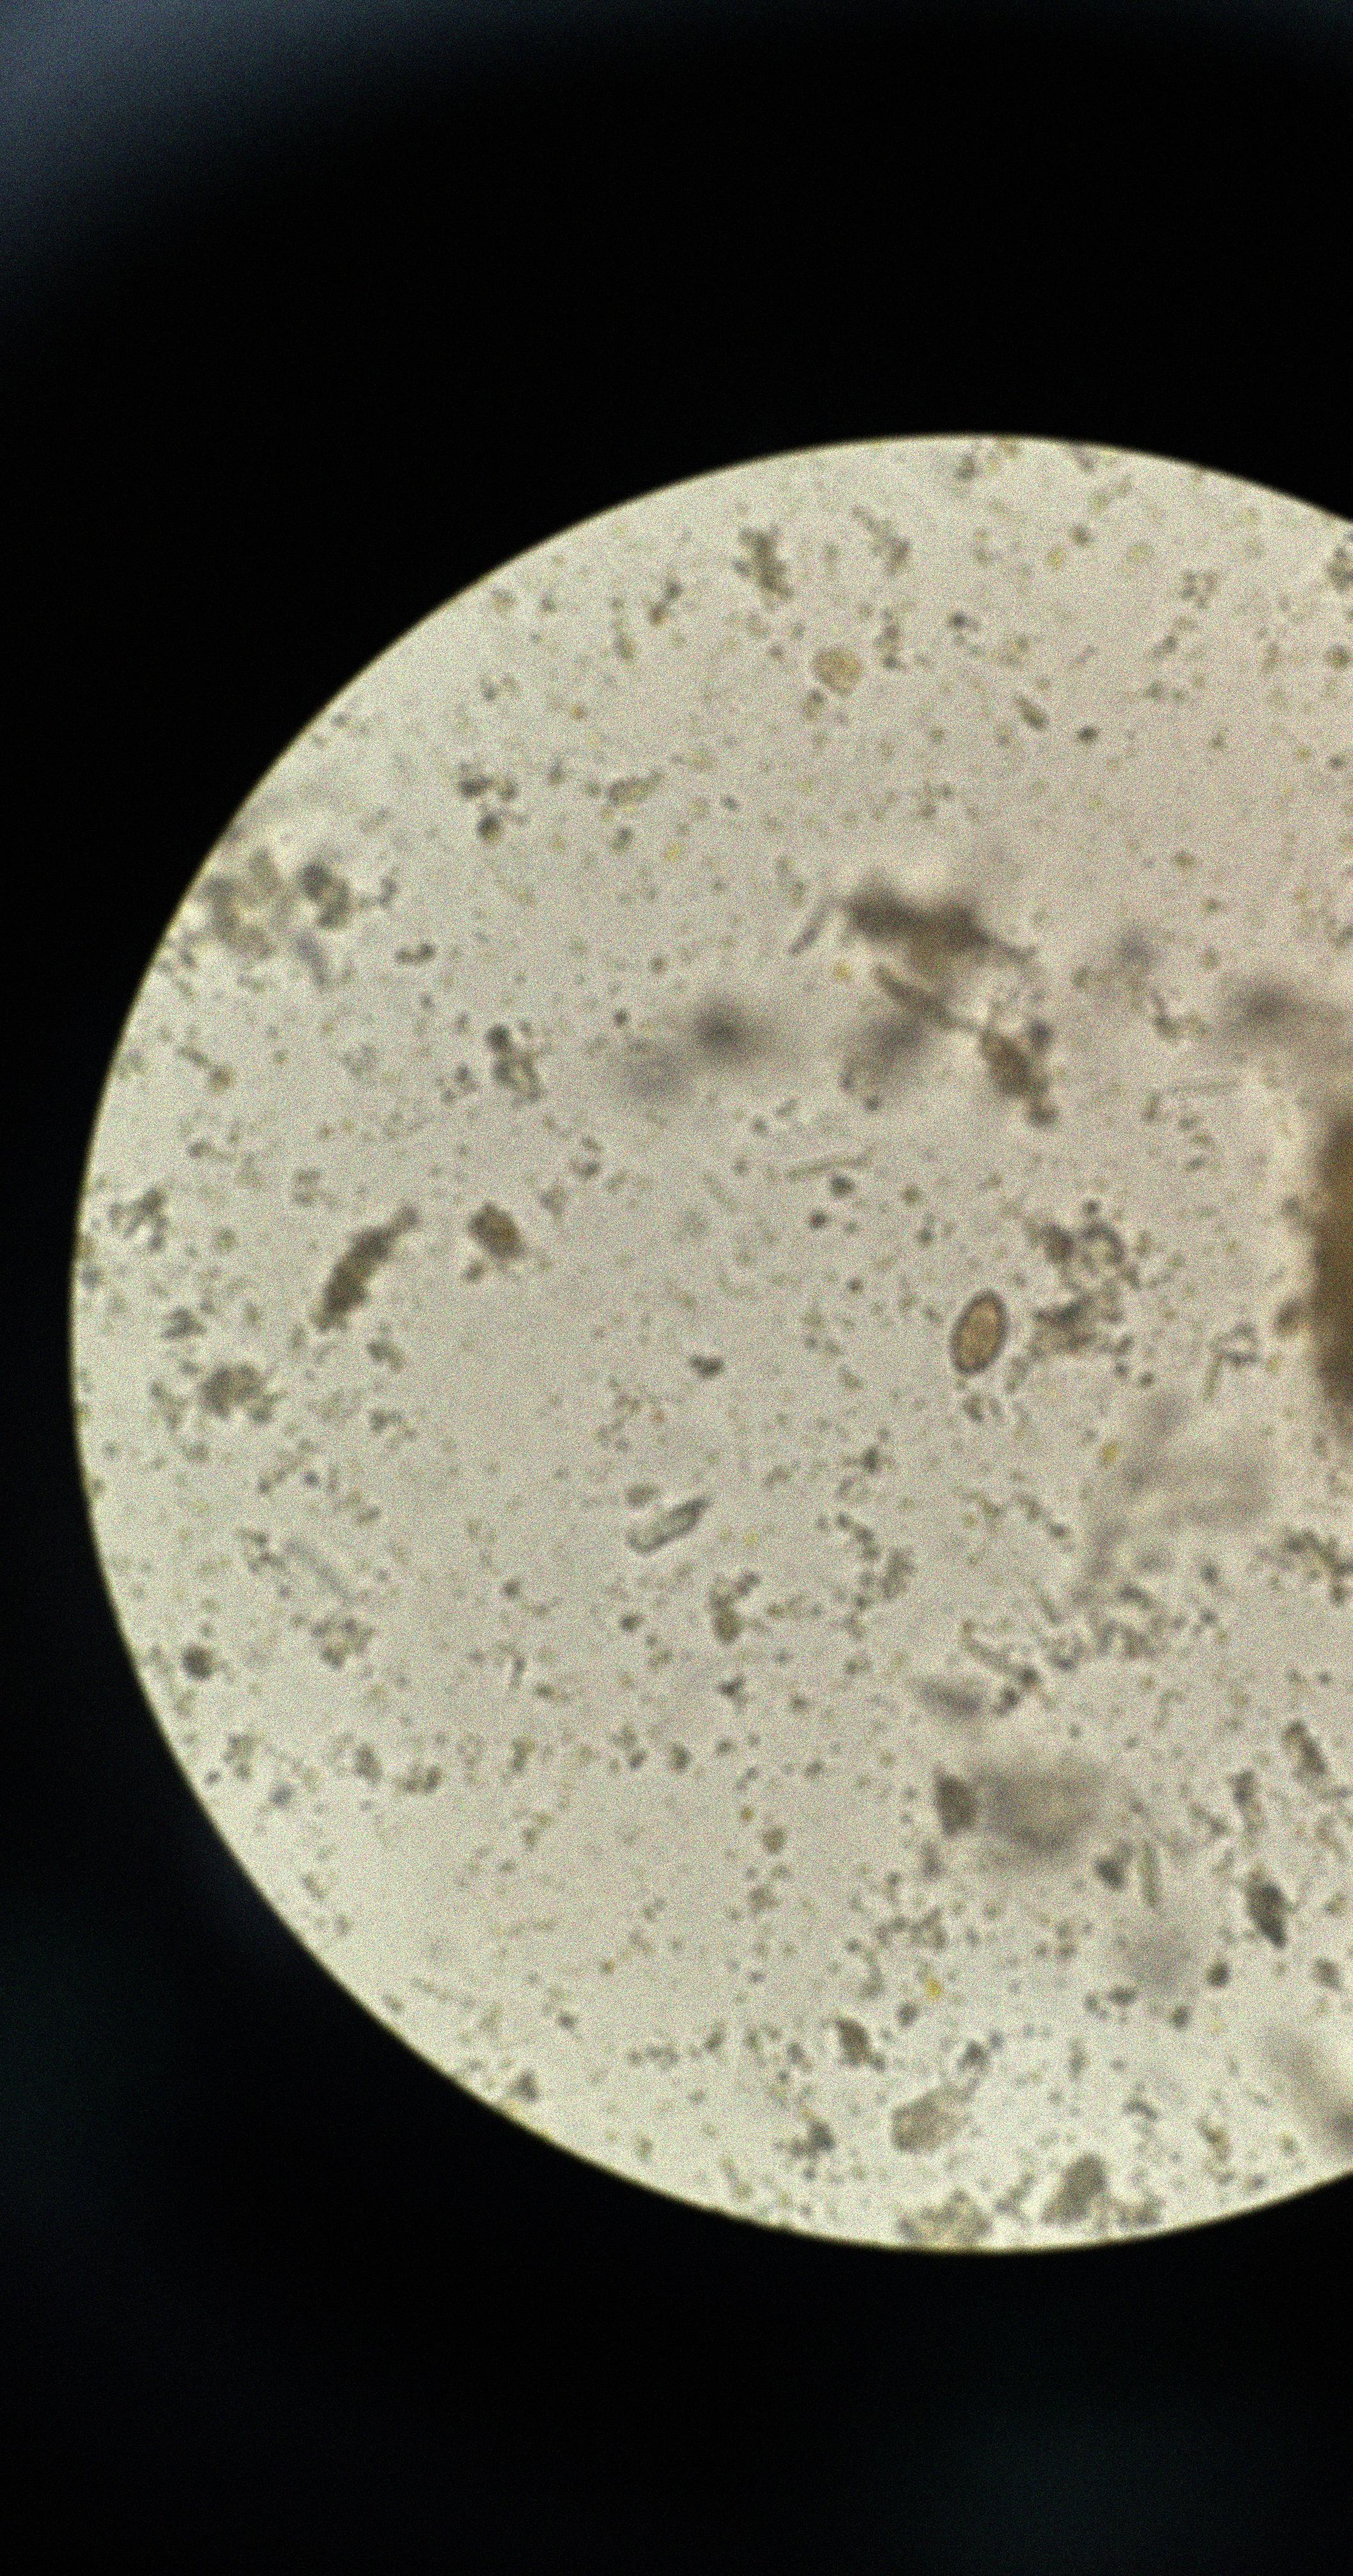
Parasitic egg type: Opisthorchis viverrine